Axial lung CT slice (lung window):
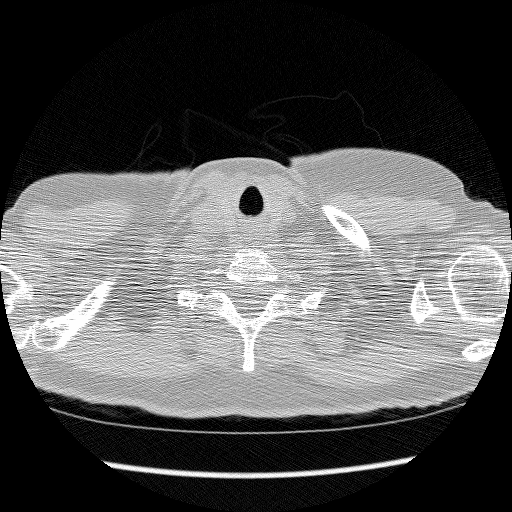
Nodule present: no